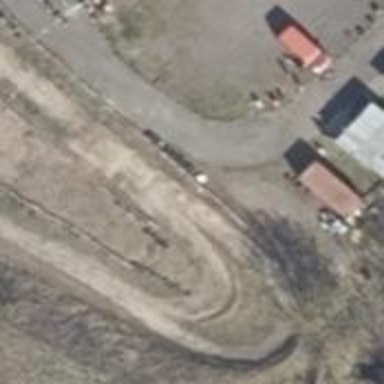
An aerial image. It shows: Driveway with excellent grade track.